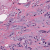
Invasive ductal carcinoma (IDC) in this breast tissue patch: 1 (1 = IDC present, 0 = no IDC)